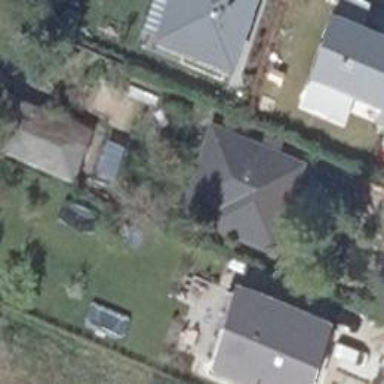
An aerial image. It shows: Detached building with pyramidal roof shape.